Field crop: maize
Growth stage: 2
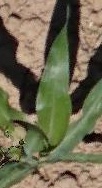
Species: maize